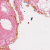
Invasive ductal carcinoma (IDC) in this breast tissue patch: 0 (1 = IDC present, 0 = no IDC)